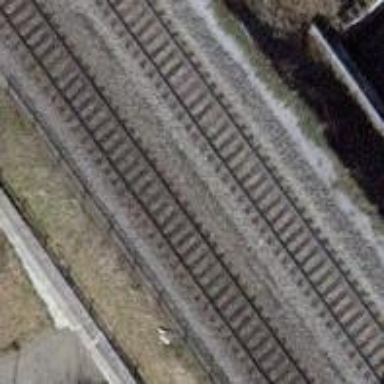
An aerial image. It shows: Single-track railway with electrified contact lines.